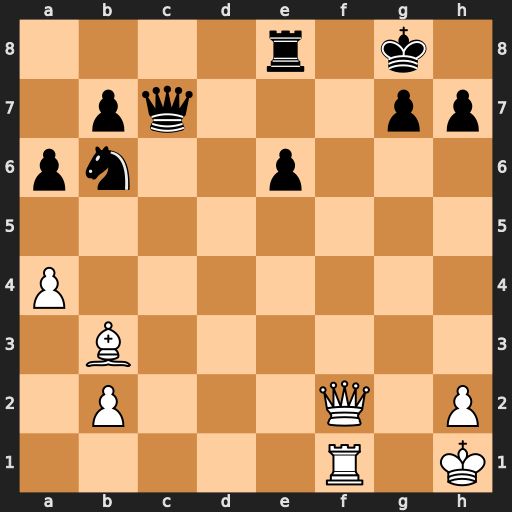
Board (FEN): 4r1k1/1pq3pp/pn2p3/8/P7/1B6/1P3Q1P/5R1K
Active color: w
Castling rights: -
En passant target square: -
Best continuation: Bxe6+ Kh8 Qf8+ Rxf8 Rxf8#